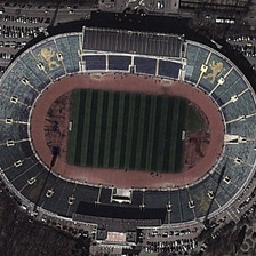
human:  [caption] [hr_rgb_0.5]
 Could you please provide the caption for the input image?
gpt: Many cars are parking at a big stadium.

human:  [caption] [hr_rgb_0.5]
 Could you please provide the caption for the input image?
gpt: There is a playground in the gymnasium.

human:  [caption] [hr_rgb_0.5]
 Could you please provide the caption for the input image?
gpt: Many cars are parked around the stadium.

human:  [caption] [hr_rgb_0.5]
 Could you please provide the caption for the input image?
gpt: There is a playground in the gym.

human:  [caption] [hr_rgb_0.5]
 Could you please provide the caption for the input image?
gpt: There's a playground in the gym.